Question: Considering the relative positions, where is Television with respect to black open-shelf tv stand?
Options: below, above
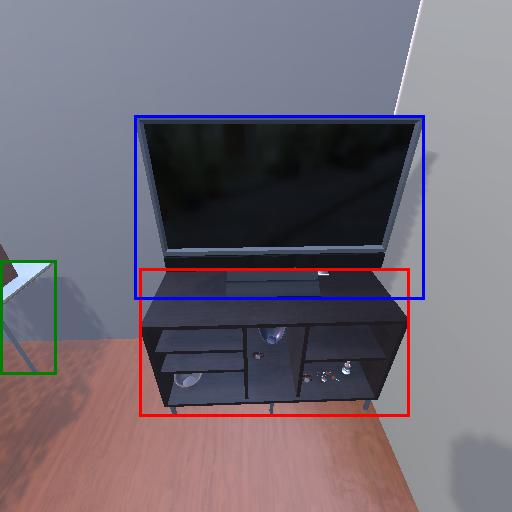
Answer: below